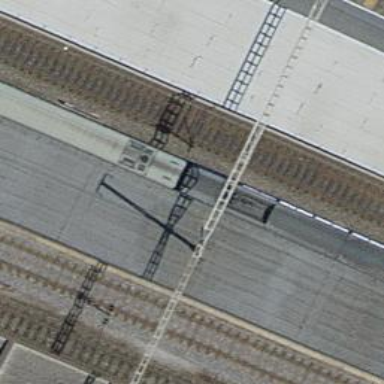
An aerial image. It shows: Railway stop with public transport stop position.